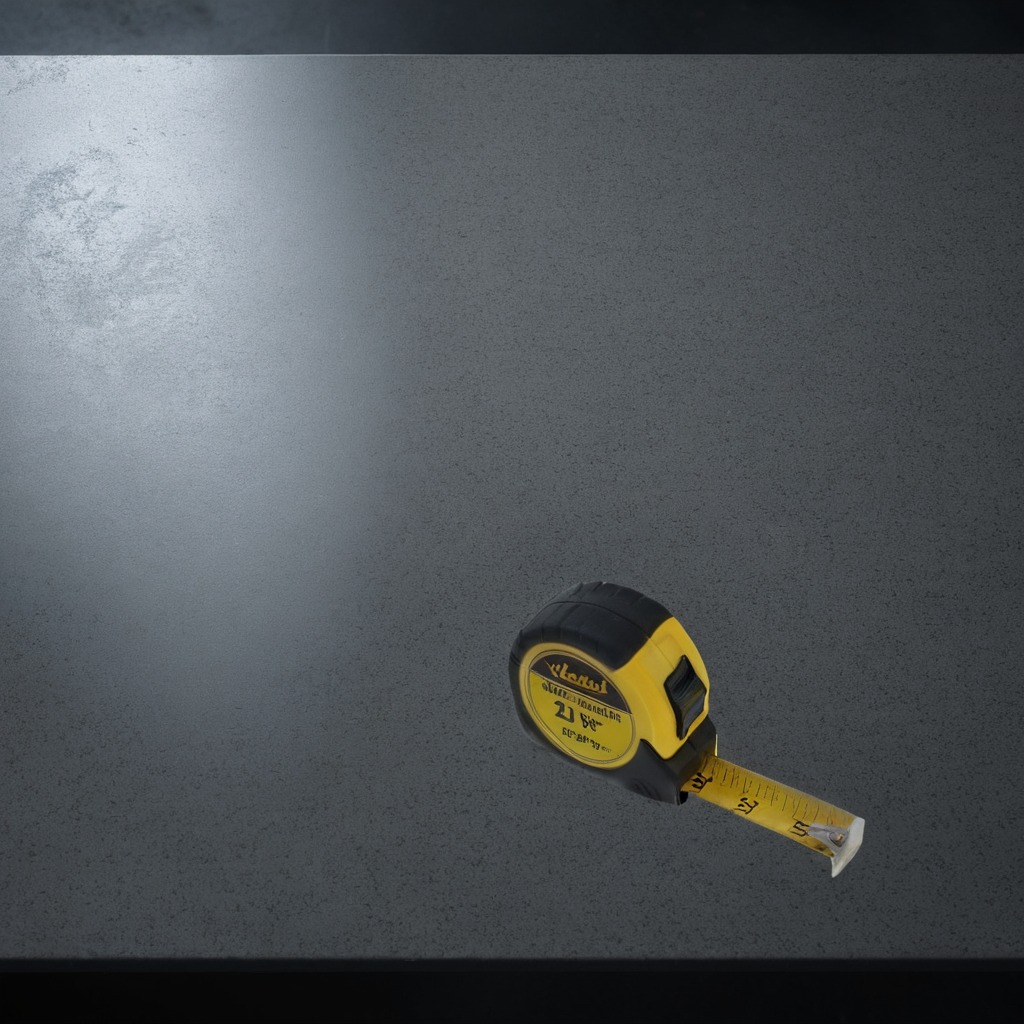
A measuring tape is lying on the clean granite table inside a workshop at night.